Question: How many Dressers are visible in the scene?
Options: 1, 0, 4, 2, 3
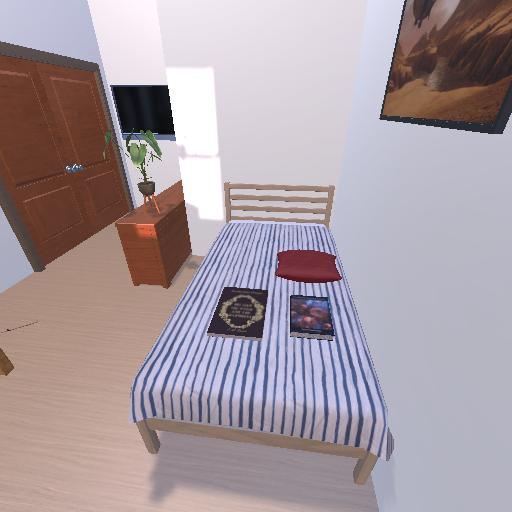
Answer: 1